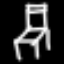
Label: chair